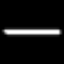
Label: line